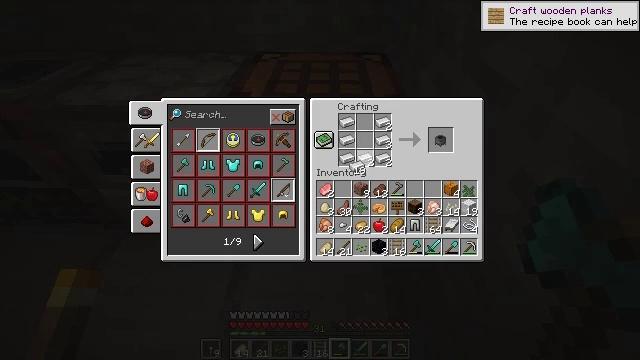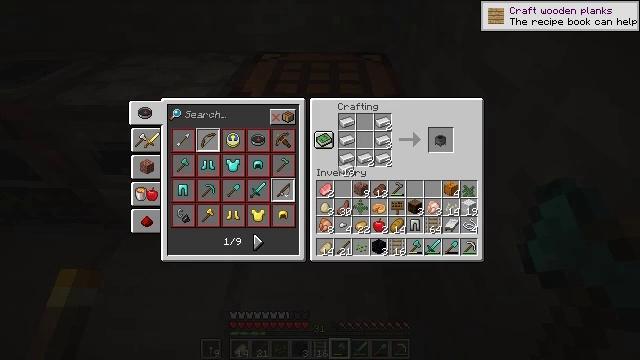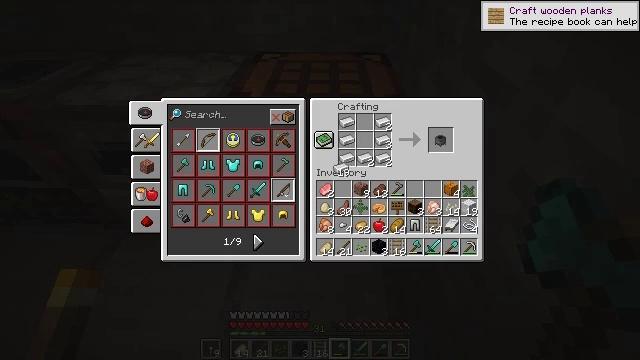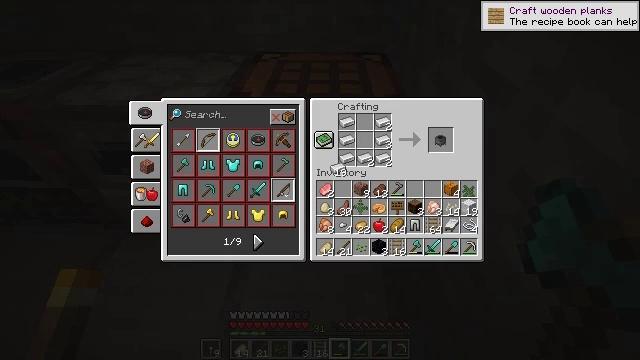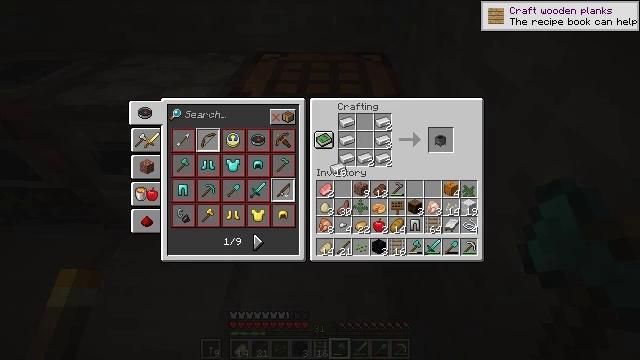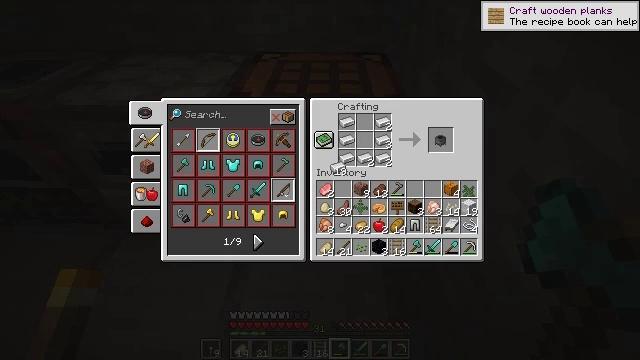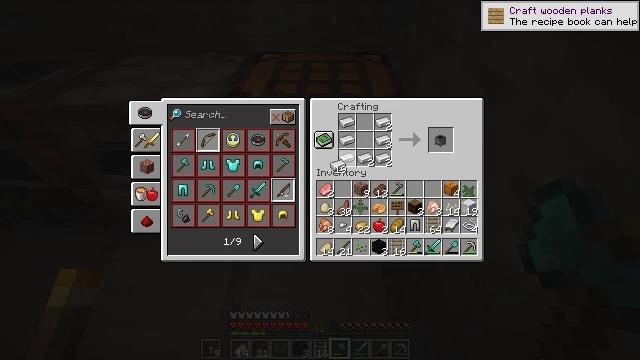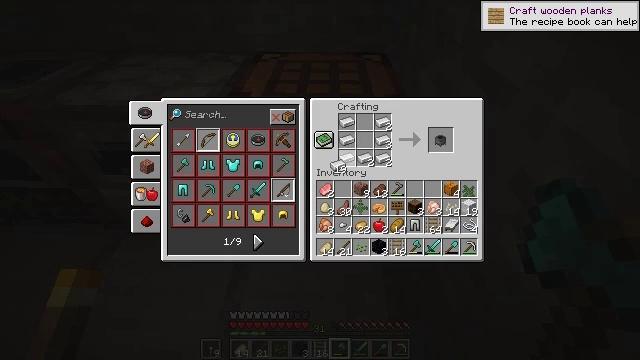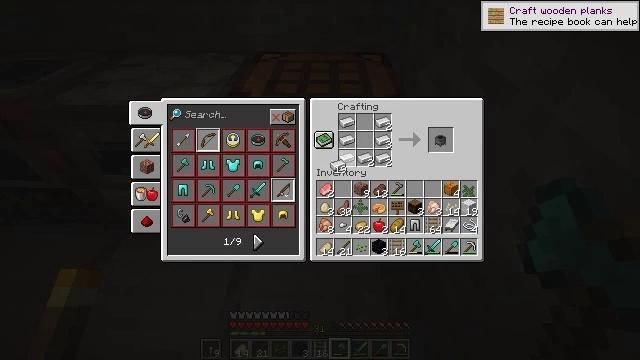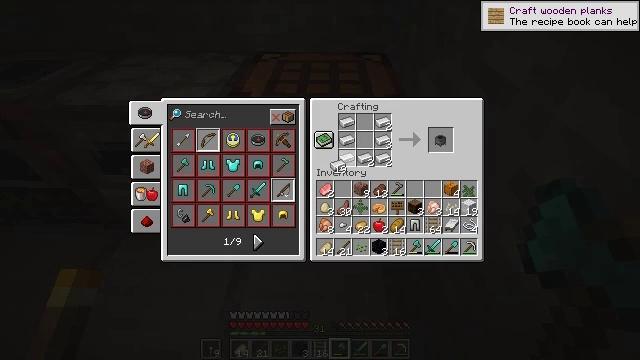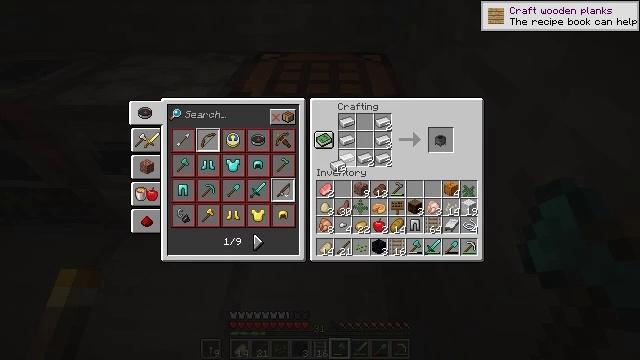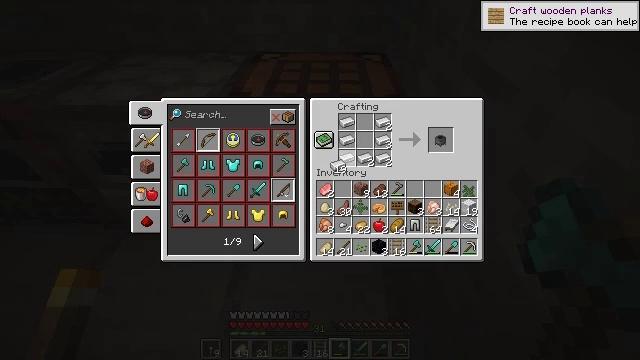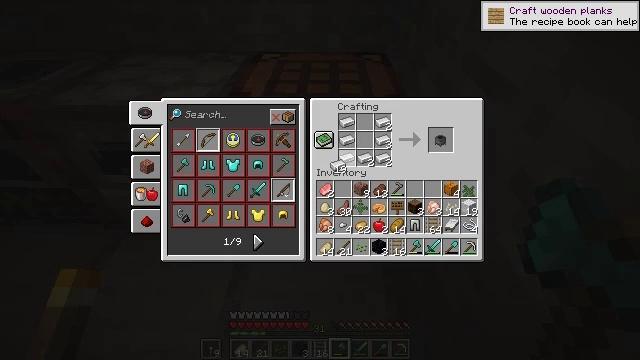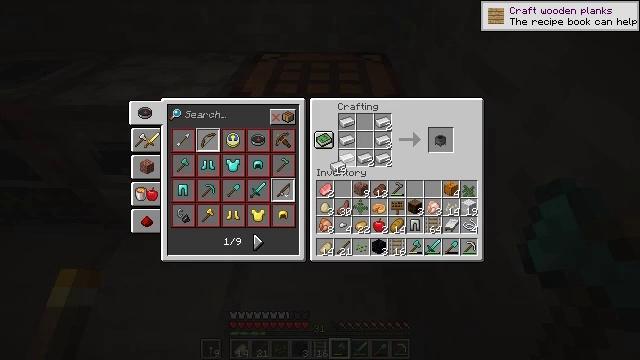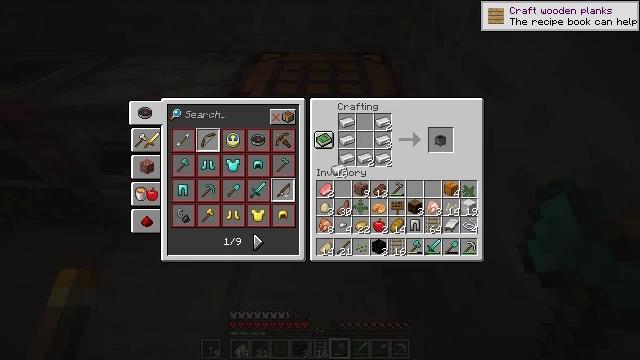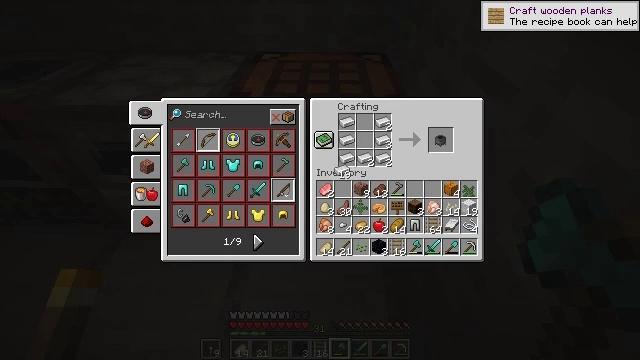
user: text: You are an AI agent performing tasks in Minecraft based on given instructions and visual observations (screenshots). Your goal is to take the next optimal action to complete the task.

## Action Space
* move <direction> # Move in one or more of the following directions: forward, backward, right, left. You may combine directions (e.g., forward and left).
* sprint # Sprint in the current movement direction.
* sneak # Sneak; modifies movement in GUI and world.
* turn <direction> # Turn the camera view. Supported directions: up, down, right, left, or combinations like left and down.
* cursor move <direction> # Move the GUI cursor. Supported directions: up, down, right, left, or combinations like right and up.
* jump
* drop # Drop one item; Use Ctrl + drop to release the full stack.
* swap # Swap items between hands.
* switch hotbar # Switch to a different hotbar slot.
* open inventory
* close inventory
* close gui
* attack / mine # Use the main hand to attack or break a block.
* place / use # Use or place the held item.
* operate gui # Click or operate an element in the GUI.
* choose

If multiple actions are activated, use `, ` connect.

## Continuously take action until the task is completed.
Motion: motion action
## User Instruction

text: Craft a set of rails using iron ingots and a stick.
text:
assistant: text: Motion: turn left
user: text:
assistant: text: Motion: no_op
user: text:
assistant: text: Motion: no_op
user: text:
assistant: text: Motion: no_op
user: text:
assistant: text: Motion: no_op
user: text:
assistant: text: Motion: no_op
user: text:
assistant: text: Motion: no_op
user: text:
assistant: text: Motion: no_op
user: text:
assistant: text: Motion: no_op
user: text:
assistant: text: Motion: no_op
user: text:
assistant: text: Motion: no_op
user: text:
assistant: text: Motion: no_op
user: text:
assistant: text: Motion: no_op
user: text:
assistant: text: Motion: no_op
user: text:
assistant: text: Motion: no_op
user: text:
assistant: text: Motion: no_op
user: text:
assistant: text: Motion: no_op
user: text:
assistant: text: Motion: no_op
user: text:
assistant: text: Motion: no_op
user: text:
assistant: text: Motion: no_op
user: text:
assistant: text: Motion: no_op
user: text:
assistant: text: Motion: no_op
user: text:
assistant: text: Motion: no_op
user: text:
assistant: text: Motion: no_op
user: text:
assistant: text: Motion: no_op
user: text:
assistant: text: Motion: no_op
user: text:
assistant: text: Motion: no_op
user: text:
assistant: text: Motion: no_op
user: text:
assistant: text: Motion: no_op
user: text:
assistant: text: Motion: no_op